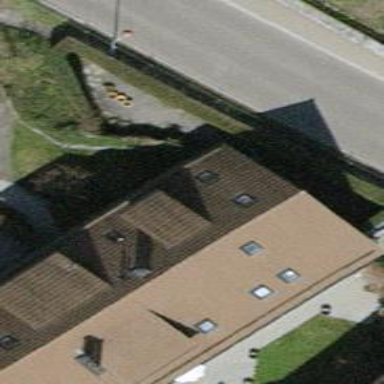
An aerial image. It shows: Building with tiled roof.